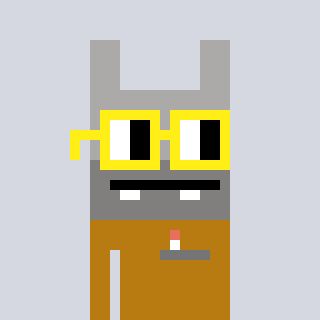
a pixel art character with square yellow glasses, a rabbit-shaped head and a gold-colored body on a cool background